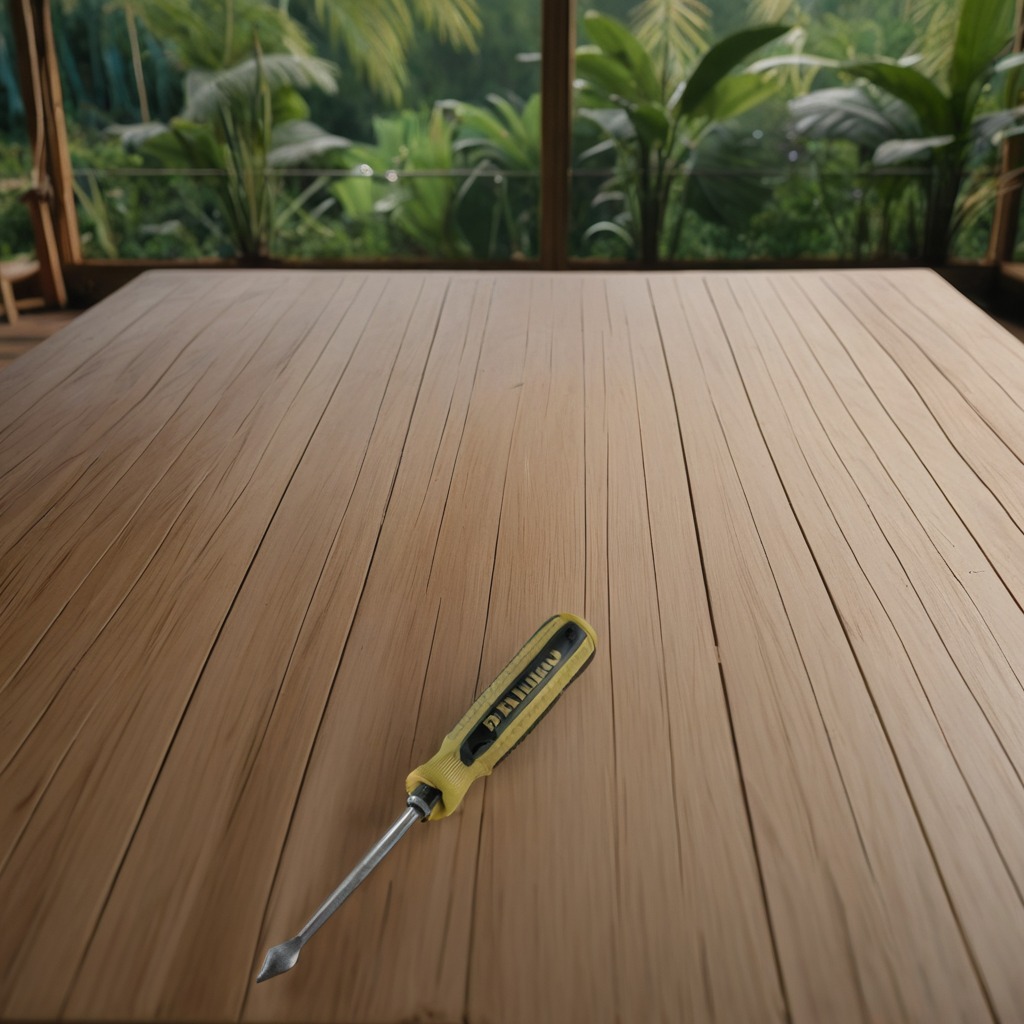
A screwdriver lies on a wooden table inside a jungle field workshop tent humid ambient light worn but